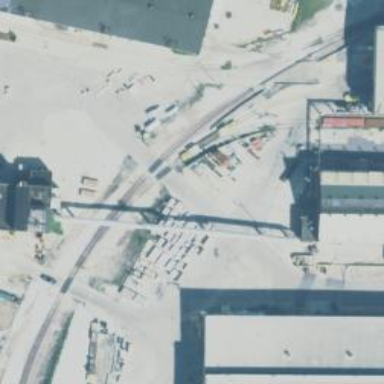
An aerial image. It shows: Railway spur service.